Question: First off I have an app that provides the user information about the amount of air miles they have travelled based on their input. This information is displayed in many different conversions on a 'UITableView', for example it shows the amount of centimeters you have travelled and the amount of kilometers you have travelled. All the values are 'double', now what I want to do with this data is share it. I have decided to choose Facebook, In-App Email, SMS and Twitter. I display/share the data like this:
'''
Kilometres 2000.28
Miles 1400.33
Centimetres 20000000.238
Yards 100039.02
'''
(Values are made up)
But that would be impractical and quite ugly, especially for twitter. So I had an idea to display it as a data table template, like below. (Except with the text in of course!) How could I do this? Would I display it and attach it as an image, or text? Are there any APIs out there that can do this?
Visual Representation:

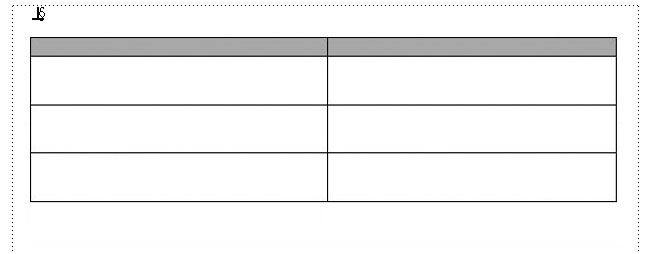
Answer: I would dynamically create a UIView with the layout you want and turn that into an image via 'UIGraphicsGetImageFromCurrentImageContext()', example class method below. After generating the UIImage post that to Facebook..
'''
+ (UIImage *) imageWithView:(UIView *)view {
UIGraphicsBeginImageContextWithOptions(view.bounds.size, view.opaque, 0.0);
[view.layer renderInContext:UIGraphicsGetCurrentContext()];
UIImage * img = UIGraphicsGetImageFromCurrentImageContext();
UIGraphicsEndImageContext();
return img;
}
'''